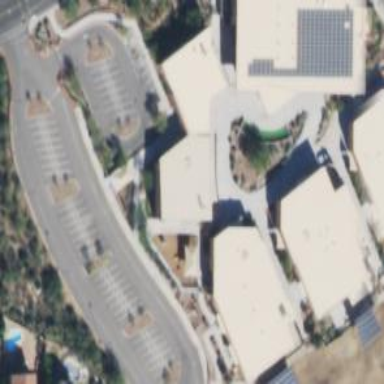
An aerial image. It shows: School.